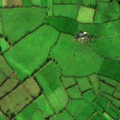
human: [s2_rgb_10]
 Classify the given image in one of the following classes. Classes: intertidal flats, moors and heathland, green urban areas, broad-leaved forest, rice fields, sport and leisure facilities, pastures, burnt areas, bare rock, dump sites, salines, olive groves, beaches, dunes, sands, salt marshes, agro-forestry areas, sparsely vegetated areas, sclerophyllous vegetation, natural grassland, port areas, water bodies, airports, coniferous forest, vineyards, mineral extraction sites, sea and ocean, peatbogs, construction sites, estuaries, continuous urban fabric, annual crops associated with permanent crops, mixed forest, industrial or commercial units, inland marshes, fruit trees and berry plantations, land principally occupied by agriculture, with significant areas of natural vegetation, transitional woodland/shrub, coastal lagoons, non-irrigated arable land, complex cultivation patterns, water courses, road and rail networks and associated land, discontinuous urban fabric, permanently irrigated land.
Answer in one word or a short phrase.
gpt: pastures